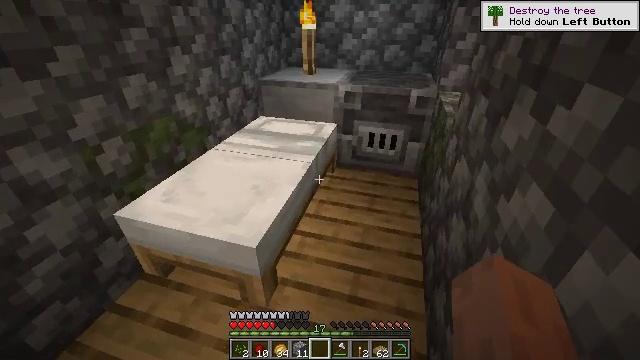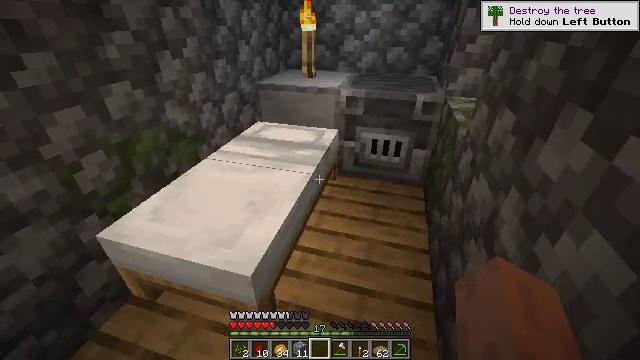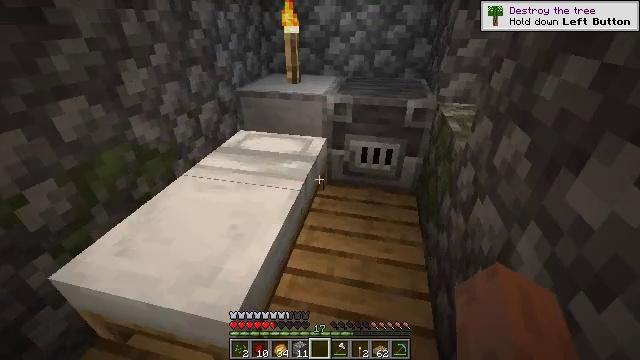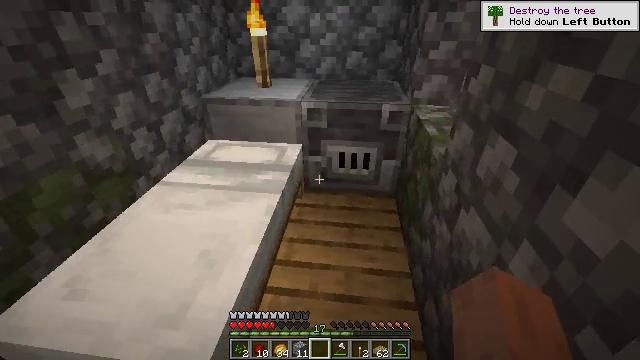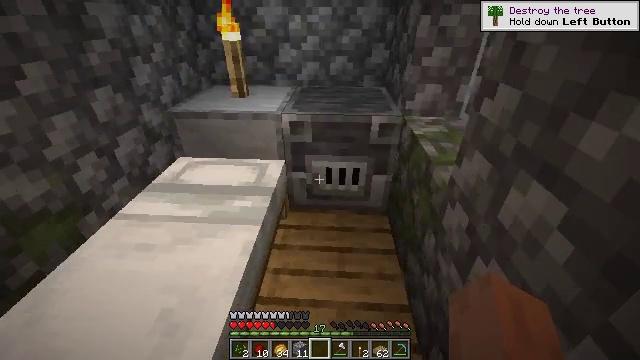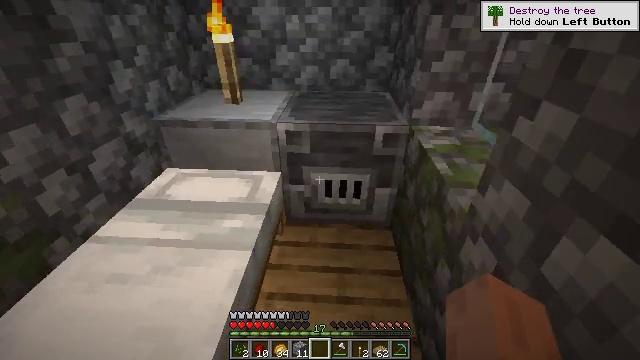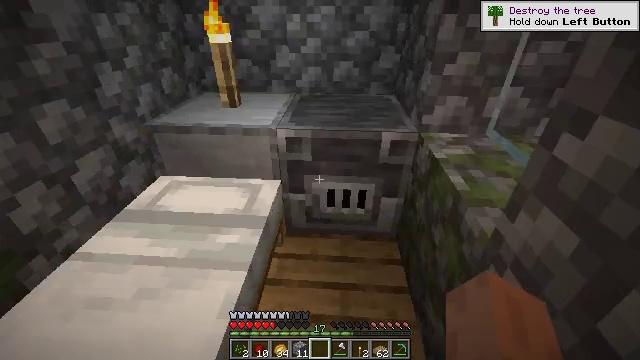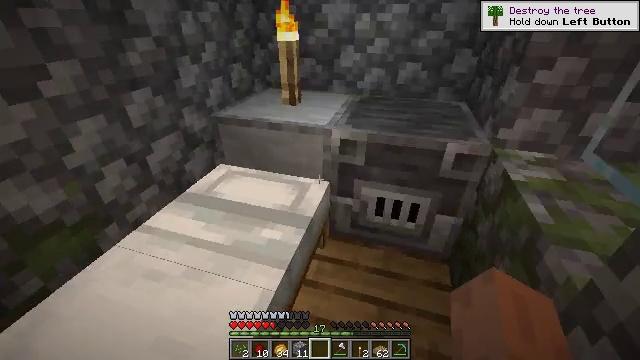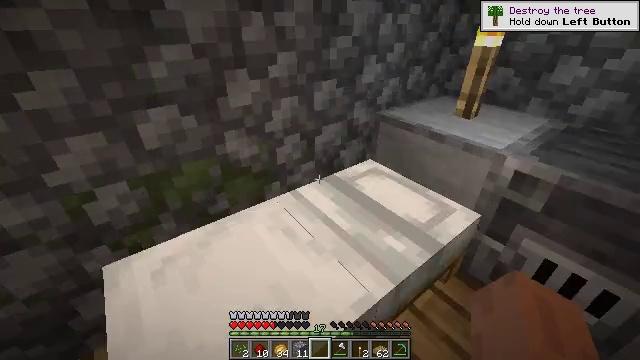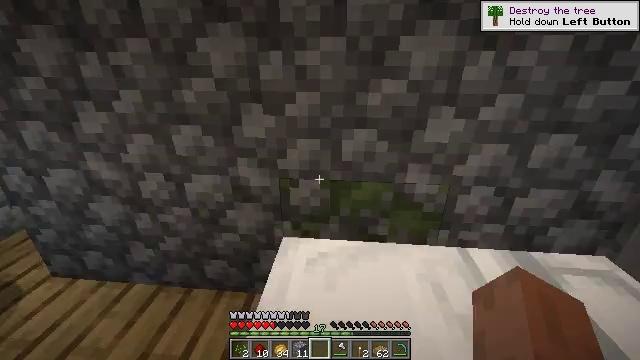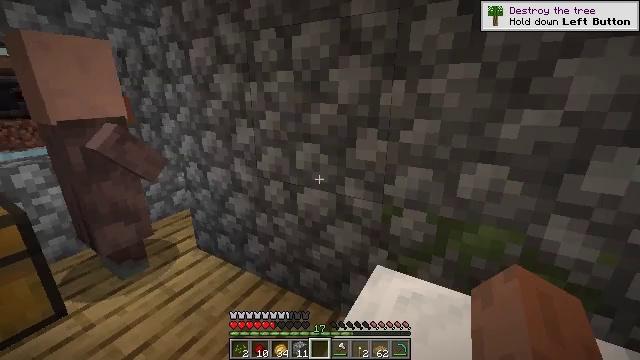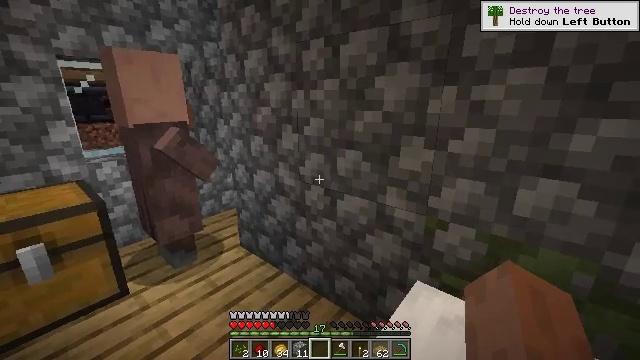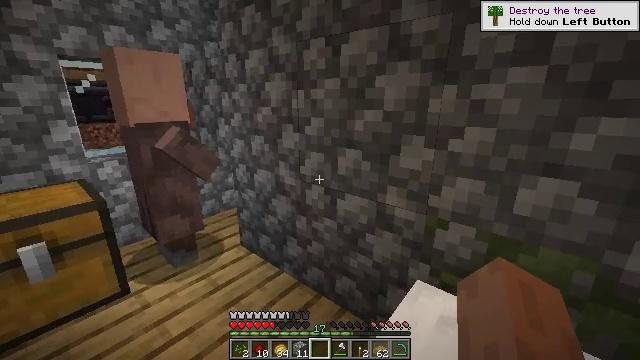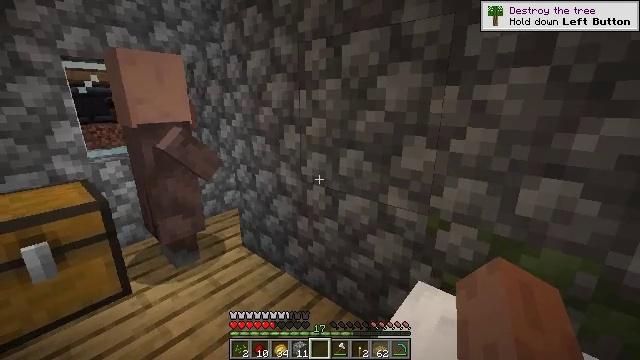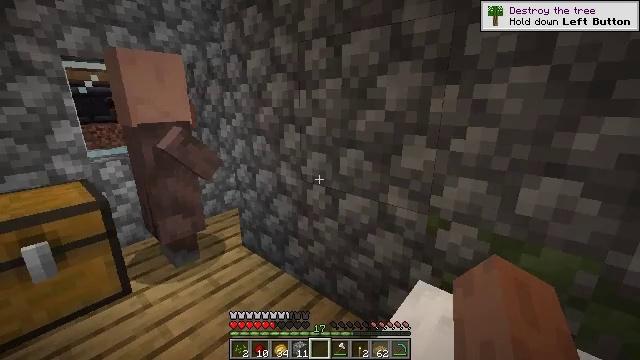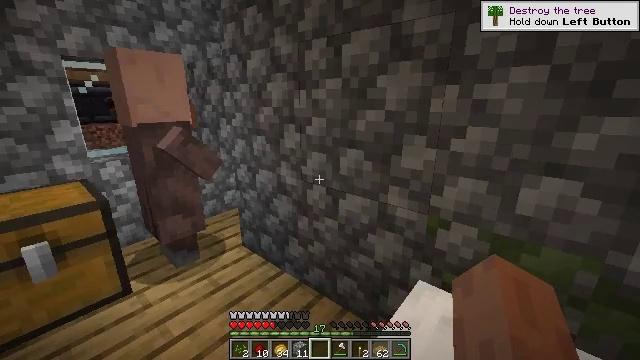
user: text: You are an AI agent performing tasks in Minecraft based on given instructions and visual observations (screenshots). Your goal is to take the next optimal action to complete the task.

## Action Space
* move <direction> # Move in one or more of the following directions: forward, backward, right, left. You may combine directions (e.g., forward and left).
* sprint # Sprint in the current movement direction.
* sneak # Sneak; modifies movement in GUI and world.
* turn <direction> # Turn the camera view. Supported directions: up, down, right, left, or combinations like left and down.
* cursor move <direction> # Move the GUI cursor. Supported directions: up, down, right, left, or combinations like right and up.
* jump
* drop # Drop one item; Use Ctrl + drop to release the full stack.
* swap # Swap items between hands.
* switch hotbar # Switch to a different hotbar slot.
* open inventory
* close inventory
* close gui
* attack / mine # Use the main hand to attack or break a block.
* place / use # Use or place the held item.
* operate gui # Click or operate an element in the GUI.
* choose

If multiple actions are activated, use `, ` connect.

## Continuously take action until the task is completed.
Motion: motion action
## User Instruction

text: Collect the blast furnace by mining it.
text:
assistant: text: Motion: move forward
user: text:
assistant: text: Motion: move forward, turn right
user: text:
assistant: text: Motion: move forward, turn right
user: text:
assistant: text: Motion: move forward, turn right
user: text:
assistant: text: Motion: move forward
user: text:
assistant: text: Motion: no_op
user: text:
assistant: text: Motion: turn left
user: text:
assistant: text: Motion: turn left
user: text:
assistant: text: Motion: turn left and up
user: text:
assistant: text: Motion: turn left and up
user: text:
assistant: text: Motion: turn left and up
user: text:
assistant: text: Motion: no_op
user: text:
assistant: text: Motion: no_op
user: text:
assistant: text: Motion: no_op
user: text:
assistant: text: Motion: no_op
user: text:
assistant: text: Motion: no_op
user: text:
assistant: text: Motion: no_op
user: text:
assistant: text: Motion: turn left
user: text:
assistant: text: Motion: turn left
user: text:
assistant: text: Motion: turn left
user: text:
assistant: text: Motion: no_op
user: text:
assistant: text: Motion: no_op
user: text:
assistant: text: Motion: no_op
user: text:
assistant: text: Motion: move forward
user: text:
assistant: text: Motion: move forward, turn left
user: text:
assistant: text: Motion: move forward, turn left
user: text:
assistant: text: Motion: move forward, turn left
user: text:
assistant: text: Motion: move forward, turn left
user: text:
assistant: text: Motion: move forward
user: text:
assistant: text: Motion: move forward